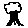
Label: tree